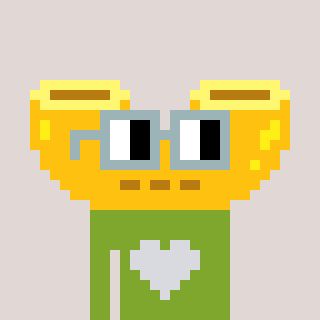
a pixel art character with square dark gray glasses, a macaroni-shaped head and a slimegreen-colored body on a warm background